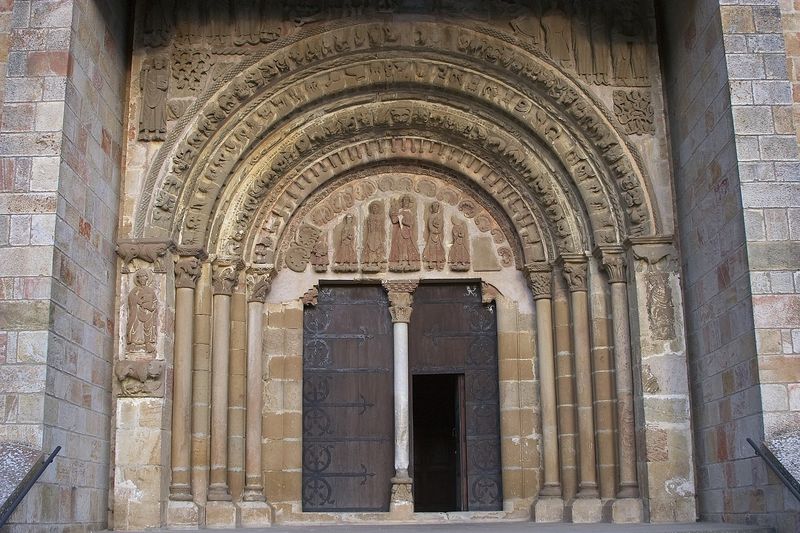
Titel: Kloster Leyre
Standort: Leyre, Kloster (EU - E)
Schlagwörter: menschen, frankreich, grau, köpfe, schwarz, säule, säulen, tür, stein, steine, kirche, engel, relief, bogen, figuren, rundbogen, treppe, ornamente, verzierung, geländer, tor, foto, bögen, wände, vier, eingang, offen, dom, münster, kapitelle, portal, sandstein, mittelalter, rundbögen, romanik, kapelle, mönche, heilige, beschläge, flechtwerk, holztür, tympanon, romanisch, propheten, kirchtür, k, beschläe